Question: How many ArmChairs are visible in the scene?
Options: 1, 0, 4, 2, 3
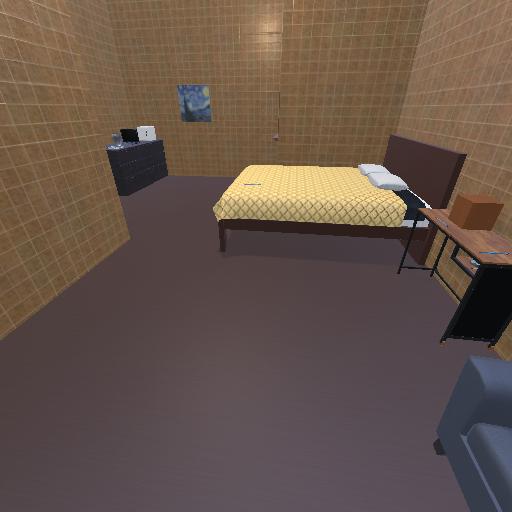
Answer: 1